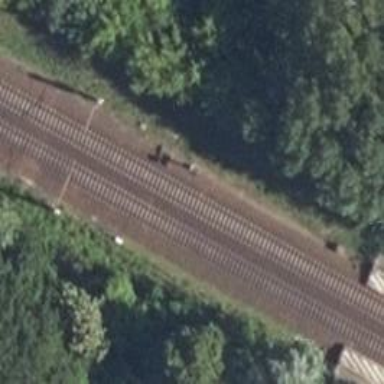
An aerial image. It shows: Railway signal.